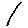
Label: line